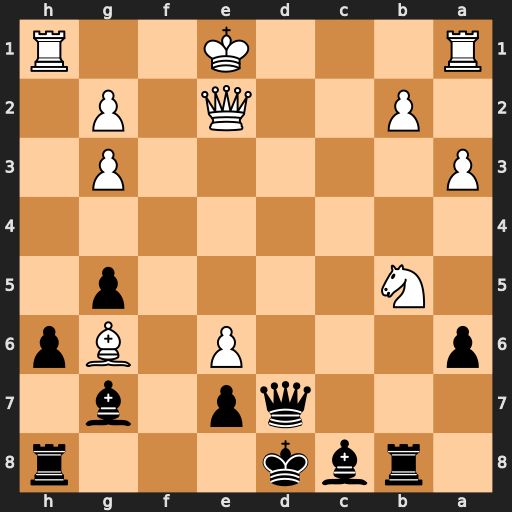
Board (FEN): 1rbk3r/3qp1b1/p3P1Bp/1N4p1/8/P5P1/1P2Q1P1/R3K2R
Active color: b
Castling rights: KQ
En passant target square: -
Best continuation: Qxb5 Qd2+ Kc7 Rc1+ Kb7 Be4+ Ka7